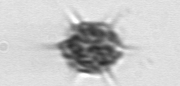
Label: Dictyocha